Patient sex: F
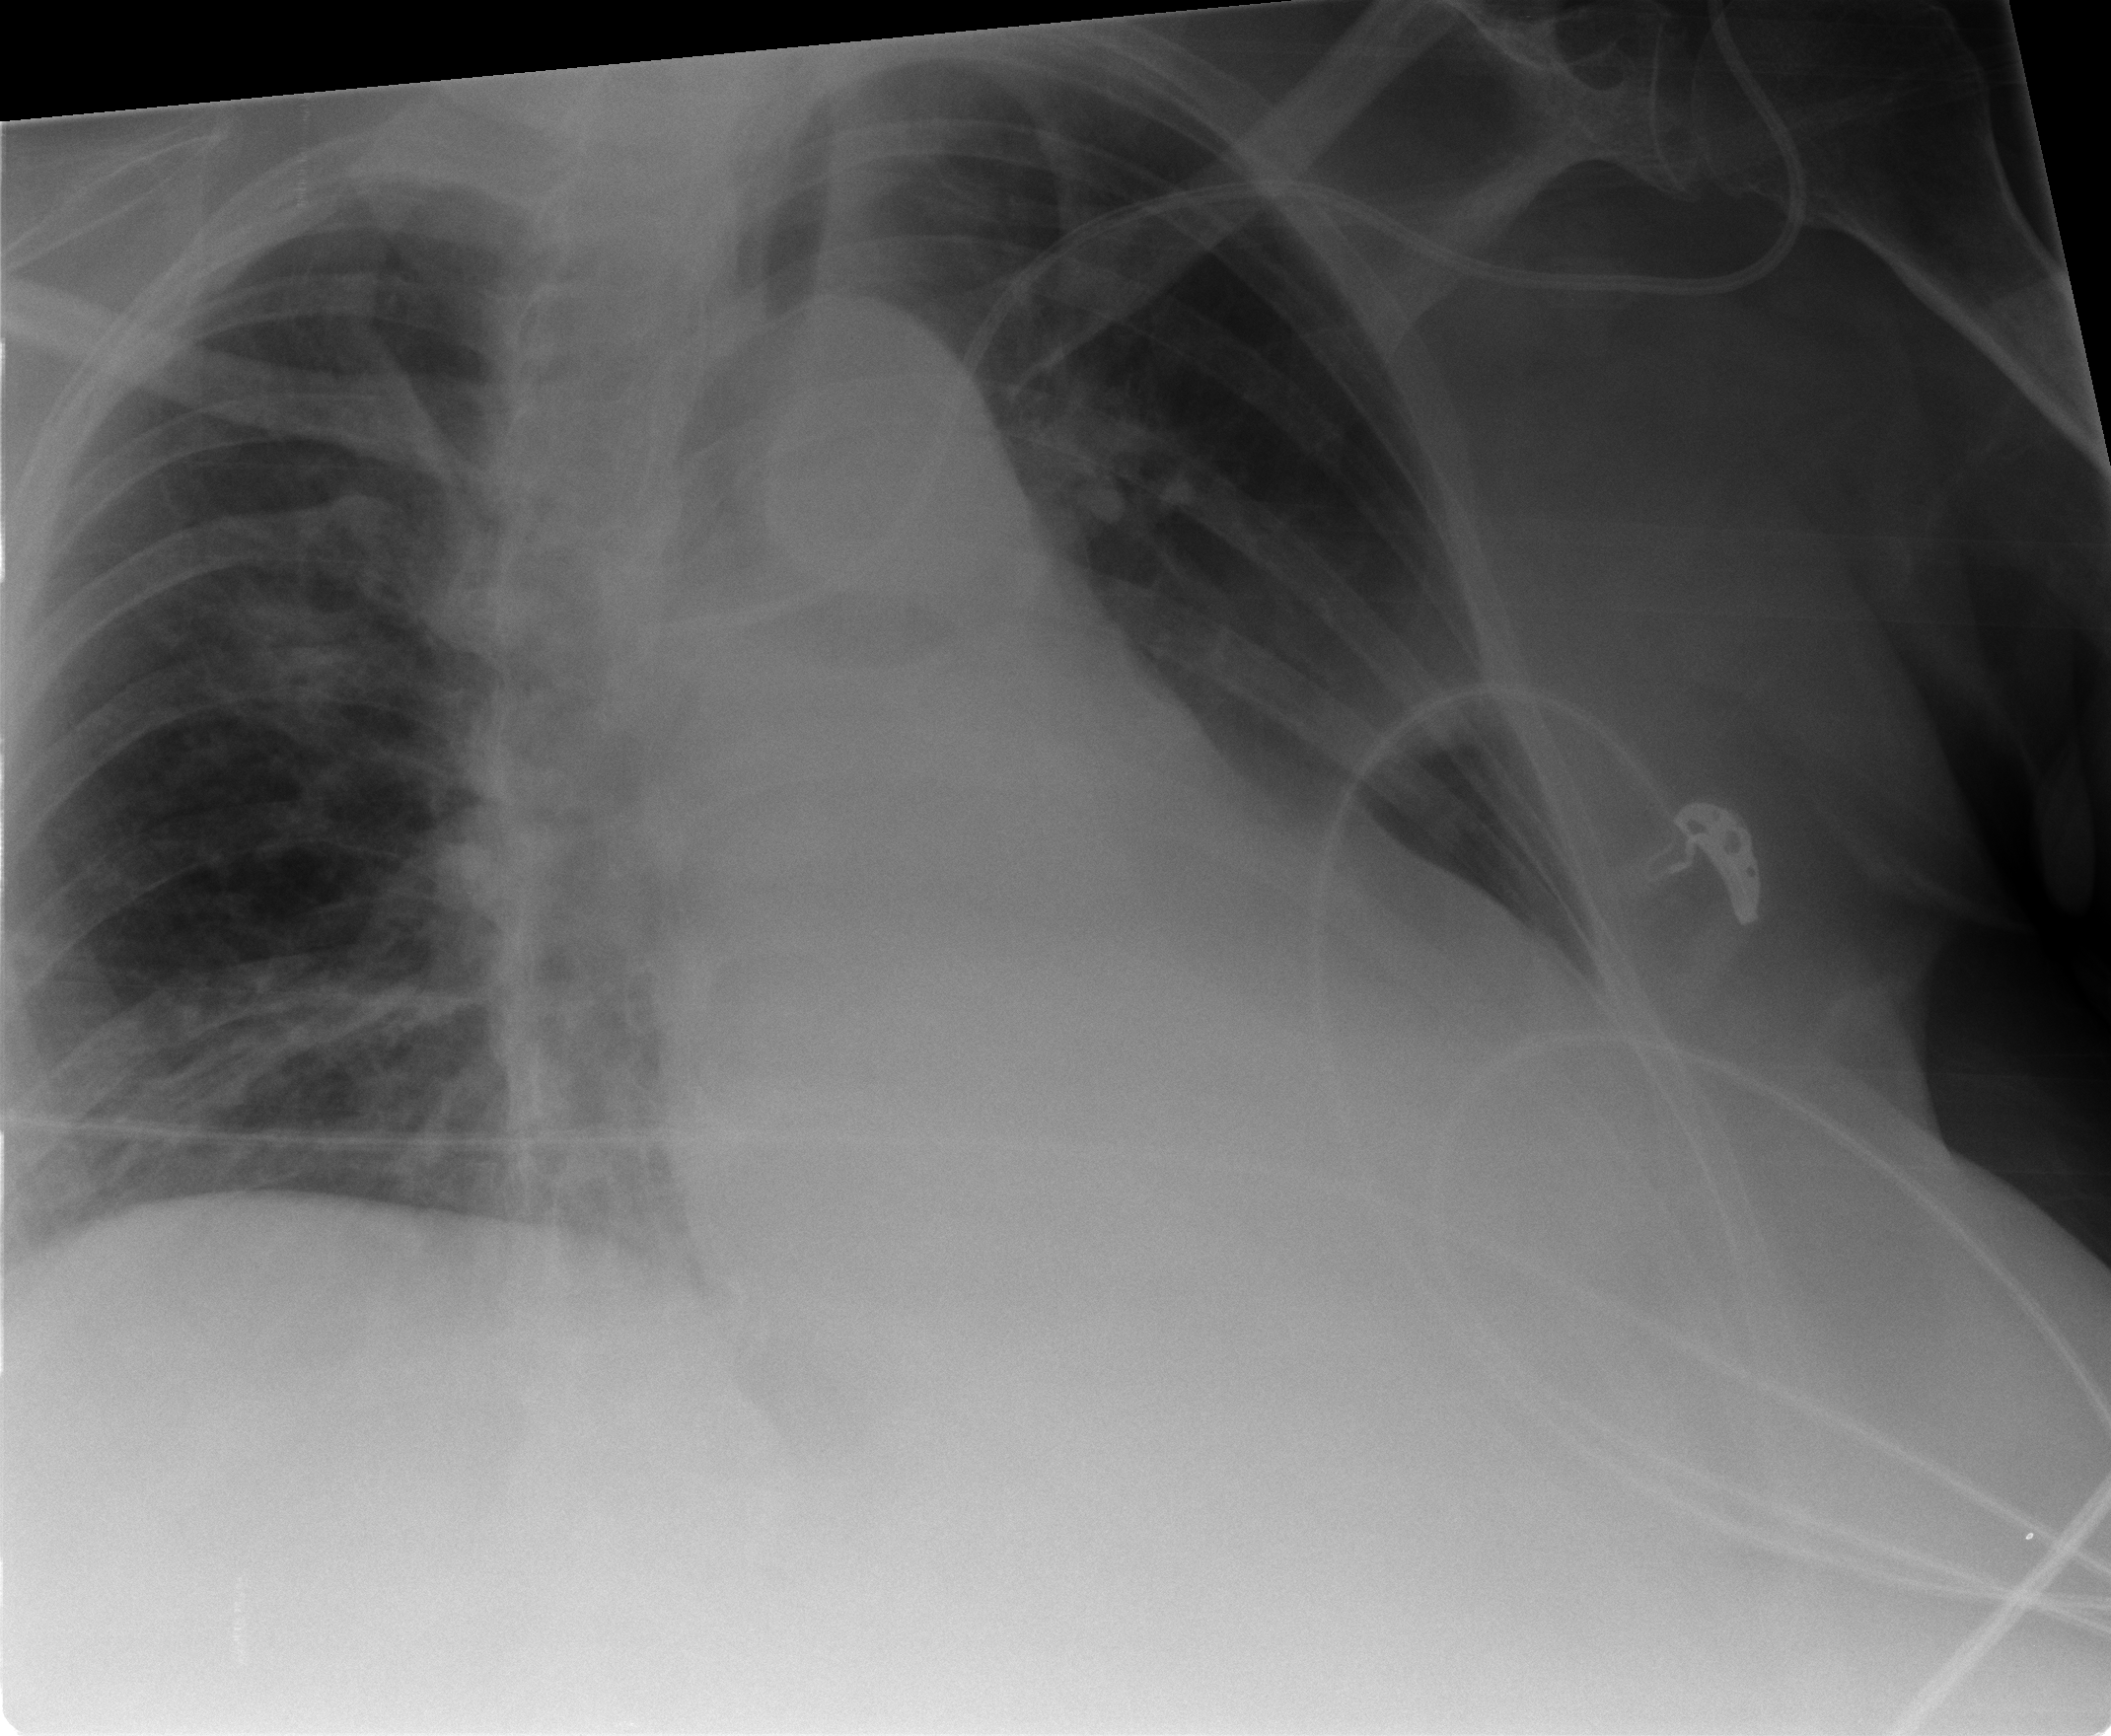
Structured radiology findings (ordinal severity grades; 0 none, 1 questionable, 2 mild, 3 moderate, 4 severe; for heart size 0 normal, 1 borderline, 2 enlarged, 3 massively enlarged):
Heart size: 2
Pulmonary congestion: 1
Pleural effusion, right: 0
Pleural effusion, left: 0
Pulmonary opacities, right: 3
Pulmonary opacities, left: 1
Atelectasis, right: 0
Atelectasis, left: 0